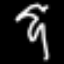
Label: palm tree